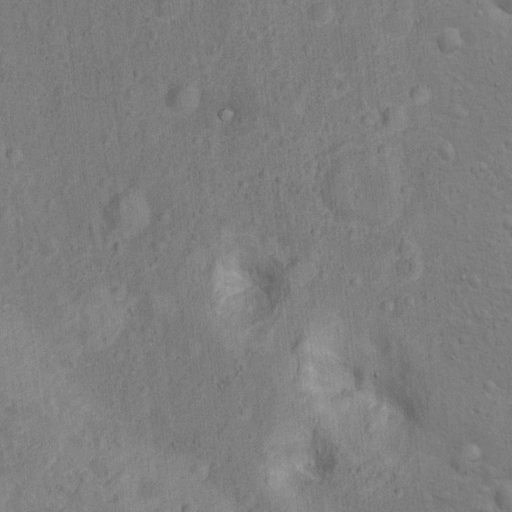
Classes present: Background